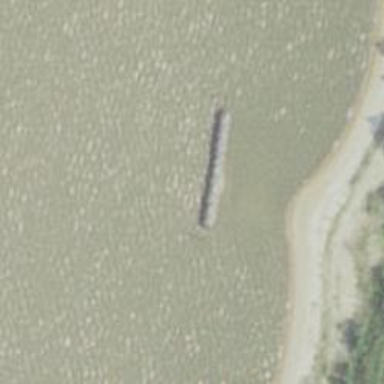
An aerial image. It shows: Breakwater structure.